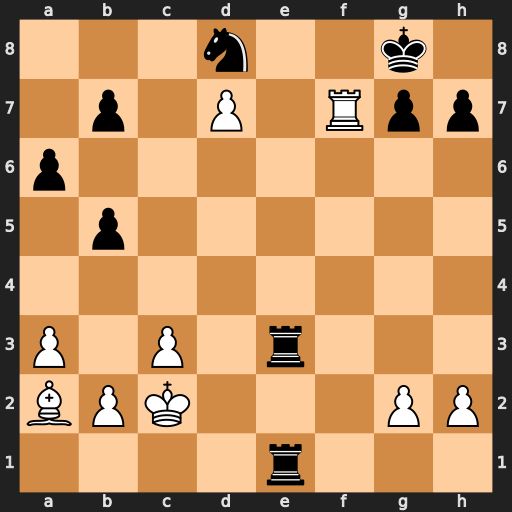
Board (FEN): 3n2k1/1p1P1Rpp/p7/1p6/8/P1P1r3/BPK3PP/4r3
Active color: w
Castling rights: -
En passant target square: -
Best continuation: Rf1+ Re6 Rxe1